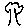
Label: tree